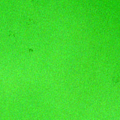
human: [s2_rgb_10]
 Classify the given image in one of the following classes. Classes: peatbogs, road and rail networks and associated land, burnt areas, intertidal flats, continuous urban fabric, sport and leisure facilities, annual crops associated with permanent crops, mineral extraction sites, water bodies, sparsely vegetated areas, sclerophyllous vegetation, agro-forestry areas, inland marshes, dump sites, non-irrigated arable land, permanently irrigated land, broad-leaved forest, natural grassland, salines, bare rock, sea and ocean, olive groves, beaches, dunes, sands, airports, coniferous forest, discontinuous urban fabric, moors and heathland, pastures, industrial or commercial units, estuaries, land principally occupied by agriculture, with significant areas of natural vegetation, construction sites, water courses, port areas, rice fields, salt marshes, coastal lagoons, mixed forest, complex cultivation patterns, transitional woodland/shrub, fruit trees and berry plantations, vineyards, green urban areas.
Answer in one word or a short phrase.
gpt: water bodies